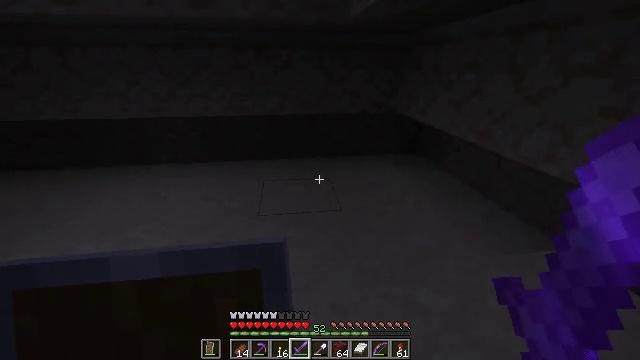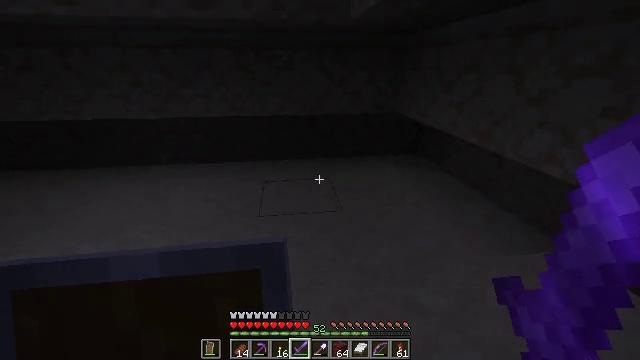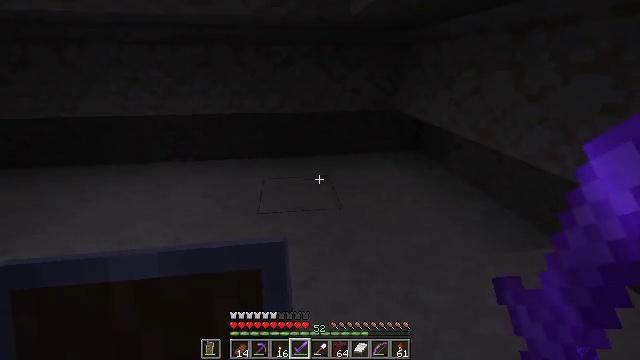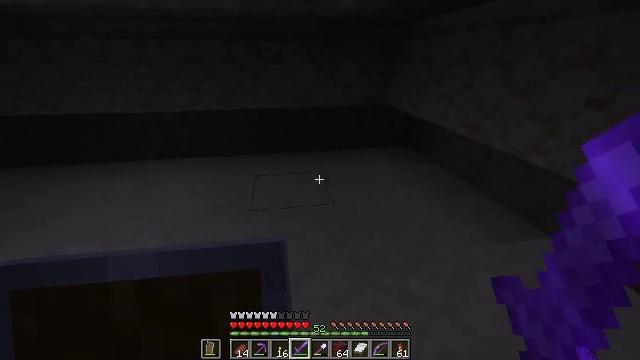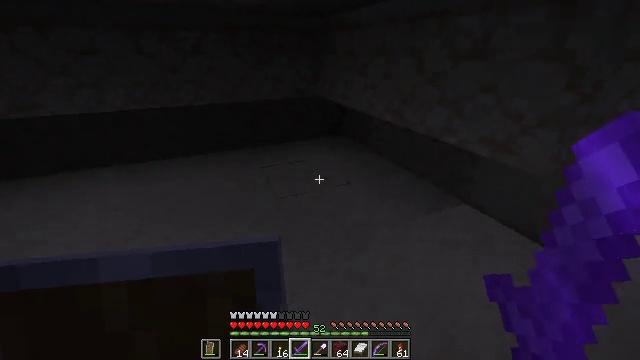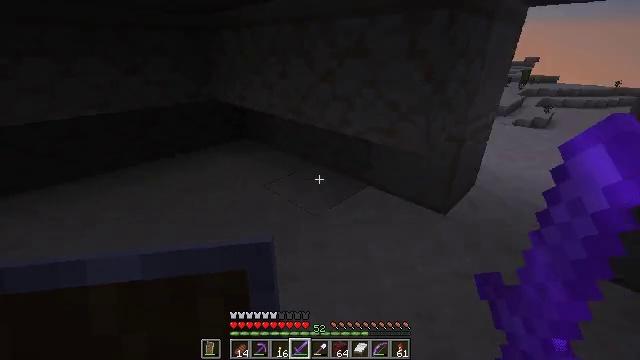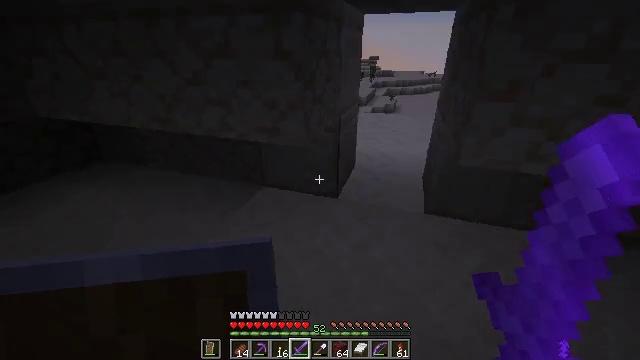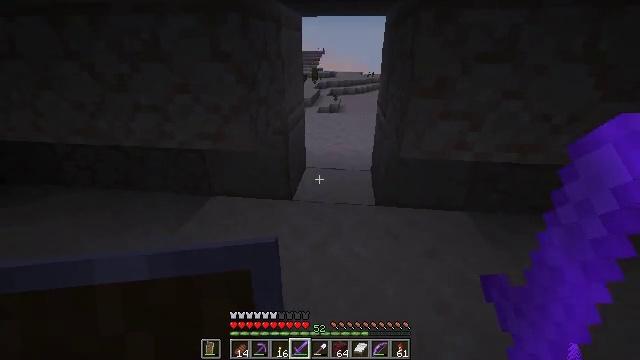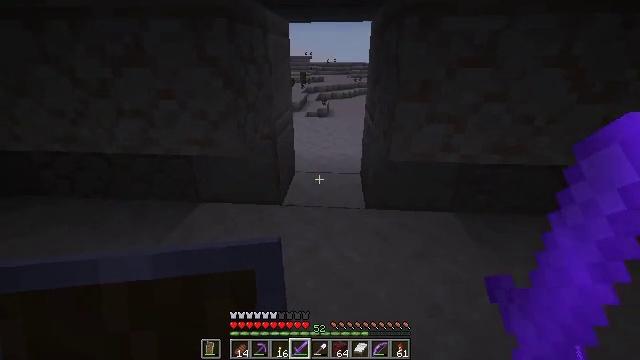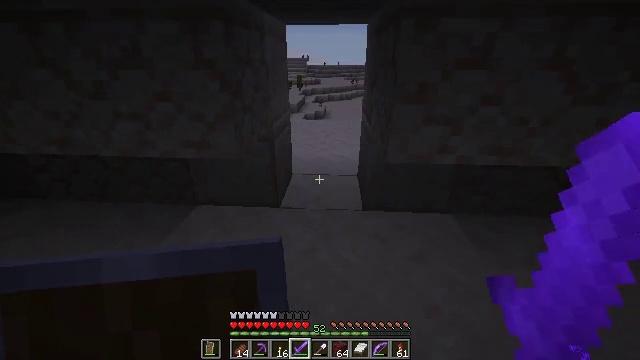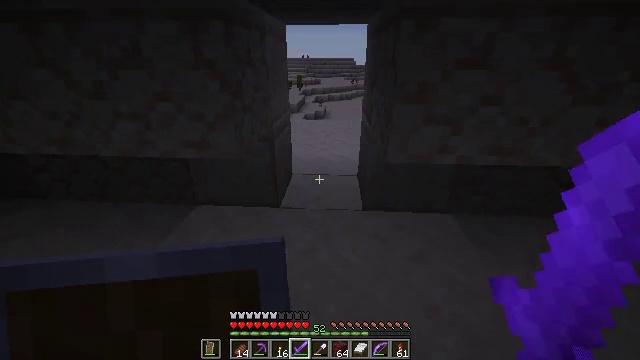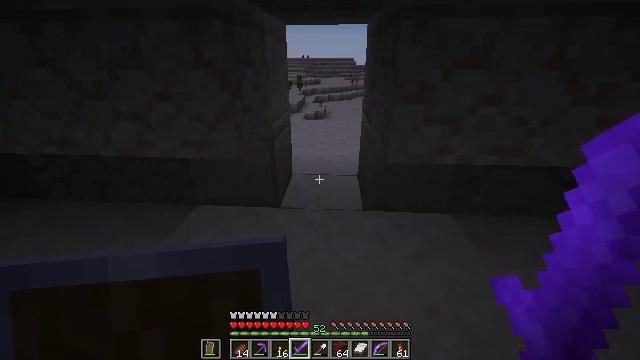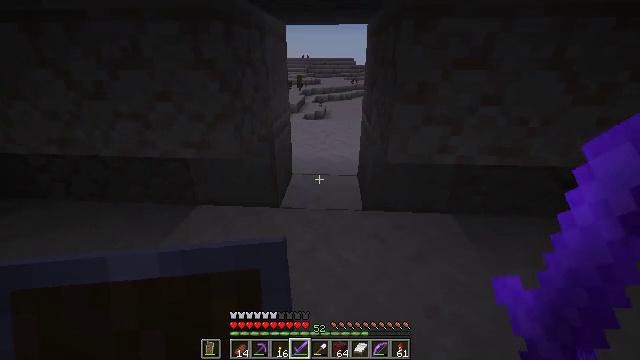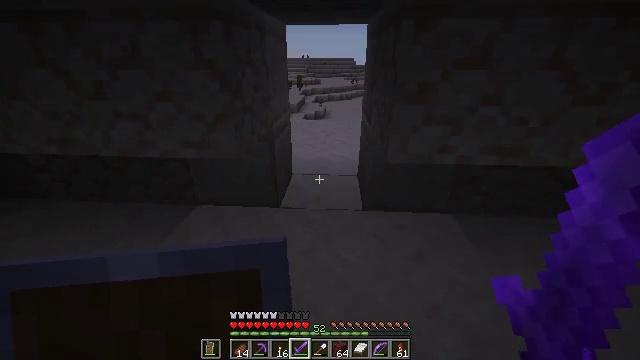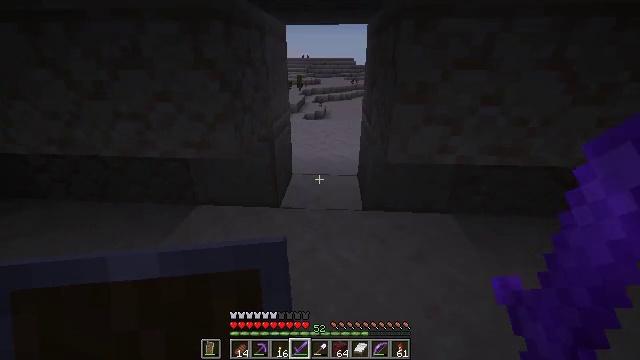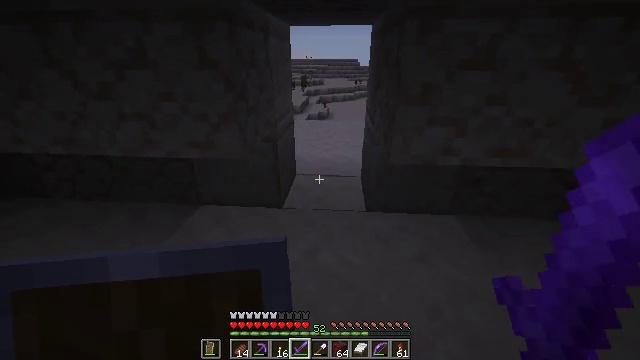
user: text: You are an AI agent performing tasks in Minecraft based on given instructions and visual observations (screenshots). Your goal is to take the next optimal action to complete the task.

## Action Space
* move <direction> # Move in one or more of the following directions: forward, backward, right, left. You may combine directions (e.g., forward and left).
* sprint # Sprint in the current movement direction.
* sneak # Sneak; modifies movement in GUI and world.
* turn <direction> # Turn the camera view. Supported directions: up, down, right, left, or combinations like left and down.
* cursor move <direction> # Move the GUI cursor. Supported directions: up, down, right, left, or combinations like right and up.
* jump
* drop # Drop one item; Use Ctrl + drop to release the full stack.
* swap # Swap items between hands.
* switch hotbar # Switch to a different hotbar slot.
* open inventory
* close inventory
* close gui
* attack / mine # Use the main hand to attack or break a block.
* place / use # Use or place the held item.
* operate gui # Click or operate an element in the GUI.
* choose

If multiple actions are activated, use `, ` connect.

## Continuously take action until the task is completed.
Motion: motion action
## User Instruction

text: Collect sandstone by mining.
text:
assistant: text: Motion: no_op
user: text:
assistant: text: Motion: no_op
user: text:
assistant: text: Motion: turn right
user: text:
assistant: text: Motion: turn right and down
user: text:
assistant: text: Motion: turn right
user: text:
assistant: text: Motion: turn right
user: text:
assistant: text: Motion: turn right
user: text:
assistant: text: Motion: turn right
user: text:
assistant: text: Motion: no_op
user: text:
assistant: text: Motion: no_op
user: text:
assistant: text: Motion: no_op
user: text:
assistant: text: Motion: no_op
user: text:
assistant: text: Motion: no_op
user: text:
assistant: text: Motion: no_op
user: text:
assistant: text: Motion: no_op
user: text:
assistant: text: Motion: no_op
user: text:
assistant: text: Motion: turn left
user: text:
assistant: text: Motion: no_op
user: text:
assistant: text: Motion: turn left
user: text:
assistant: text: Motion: turn left and down
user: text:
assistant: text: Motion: turn left and down
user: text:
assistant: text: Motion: turn left and down
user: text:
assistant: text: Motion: turn left and down
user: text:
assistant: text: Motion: turn left and down
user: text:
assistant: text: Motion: turn left and down
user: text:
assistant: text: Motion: turn left and down
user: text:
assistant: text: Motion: no_op
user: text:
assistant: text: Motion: no_op
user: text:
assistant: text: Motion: no_op
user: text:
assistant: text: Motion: turn right and down